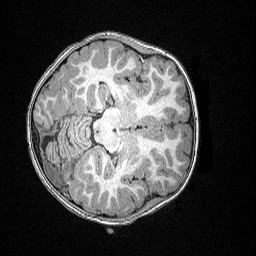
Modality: T1w
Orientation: axial
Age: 82
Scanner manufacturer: siemens
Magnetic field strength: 3 T
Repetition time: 2.5 s
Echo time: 0.00347 s